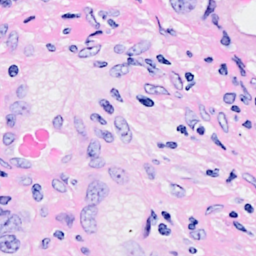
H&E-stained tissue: Breast